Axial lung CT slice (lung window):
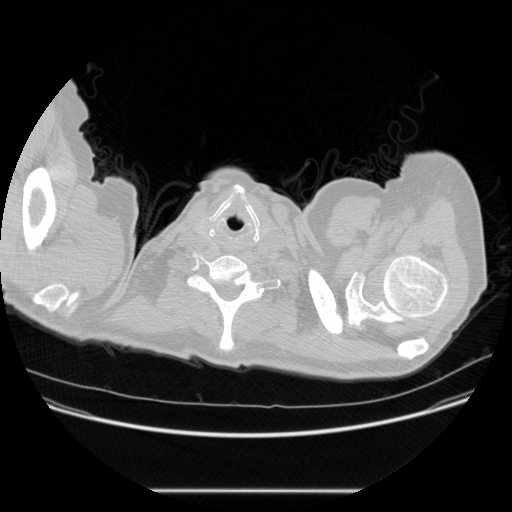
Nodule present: no